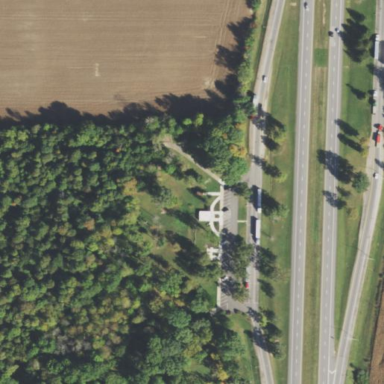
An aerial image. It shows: Rest area along the road.